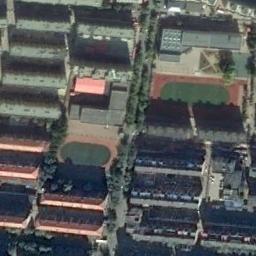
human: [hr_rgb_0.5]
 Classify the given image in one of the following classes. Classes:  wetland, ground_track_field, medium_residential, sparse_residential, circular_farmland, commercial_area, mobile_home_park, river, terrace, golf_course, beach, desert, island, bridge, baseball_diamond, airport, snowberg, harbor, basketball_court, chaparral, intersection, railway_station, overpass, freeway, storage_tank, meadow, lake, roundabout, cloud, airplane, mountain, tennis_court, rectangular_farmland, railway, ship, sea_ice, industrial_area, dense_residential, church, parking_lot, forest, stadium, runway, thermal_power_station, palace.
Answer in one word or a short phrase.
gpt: ground_track_field